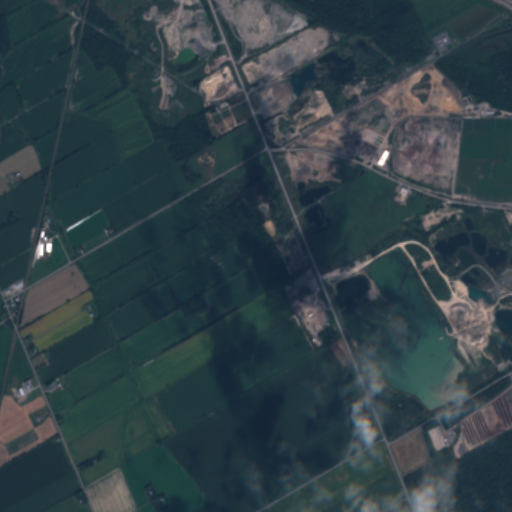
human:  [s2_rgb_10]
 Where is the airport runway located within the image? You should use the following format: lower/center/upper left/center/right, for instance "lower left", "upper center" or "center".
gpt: The airport runway is located in the upper center of the image.
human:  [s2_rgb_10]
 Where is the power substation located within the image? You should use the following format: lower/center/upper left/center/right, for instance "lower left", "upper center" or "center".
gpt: The power substation is located in the upper right of the image.
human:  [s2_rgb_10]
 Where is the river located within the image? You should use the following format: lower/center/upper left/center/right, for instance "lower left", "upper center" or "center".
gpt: The river is located in the lower of the image.
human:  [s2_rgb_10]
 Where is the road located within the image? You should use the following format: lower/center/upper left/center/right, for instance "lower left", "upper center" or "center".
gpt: There is no road in the image.